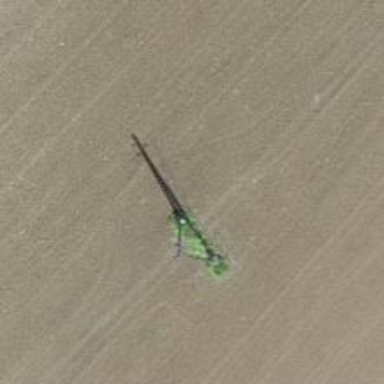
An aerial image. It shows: Power pole.